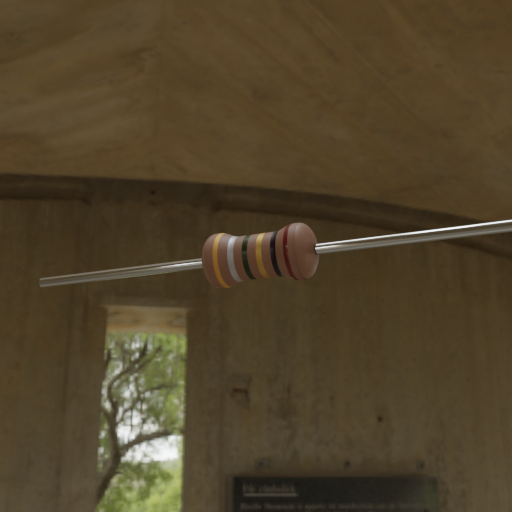
Resistor colour bands (in order): gold, silver, black, gold, black, brown